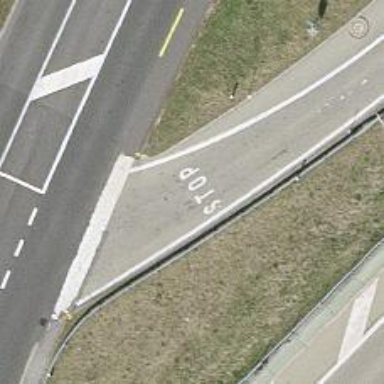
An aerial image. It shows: Stop road.